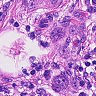
Metastatic tissue present: yes